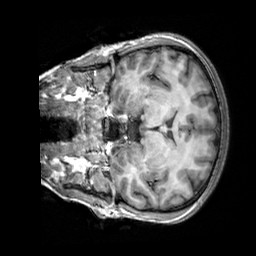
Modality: T1w
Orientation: coronal
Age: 21
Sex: female
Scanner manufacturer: siemens
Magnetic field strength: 3 T
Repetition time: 2.3 s
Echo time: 0.00303 s